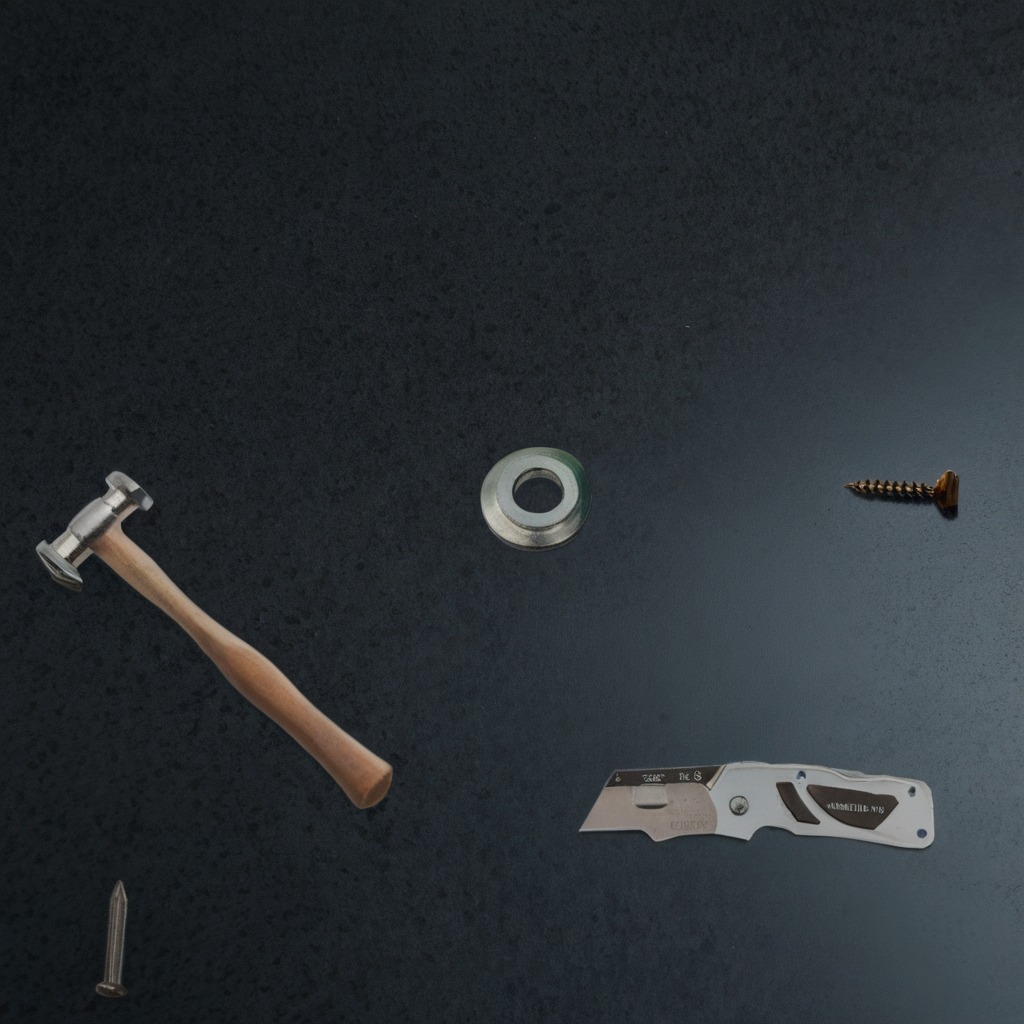
A utility knife, a flat metal washer, a metal machine screw, an iron nail, and a hammer are lying on the granite table.